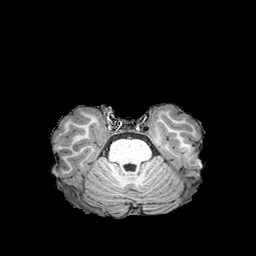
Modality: T1w
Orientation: coronal
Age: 17
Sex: female
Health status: healthy